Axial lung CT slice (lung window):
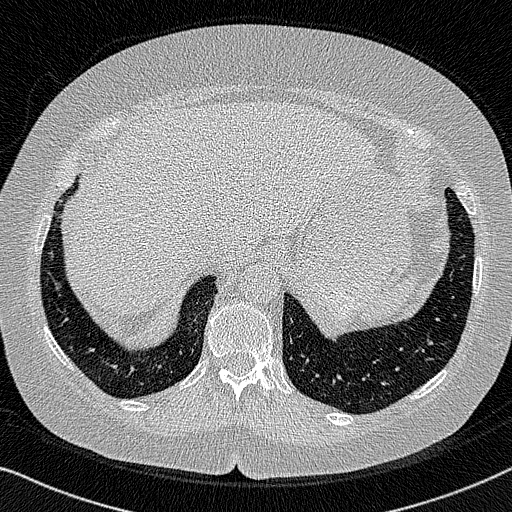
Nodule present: no